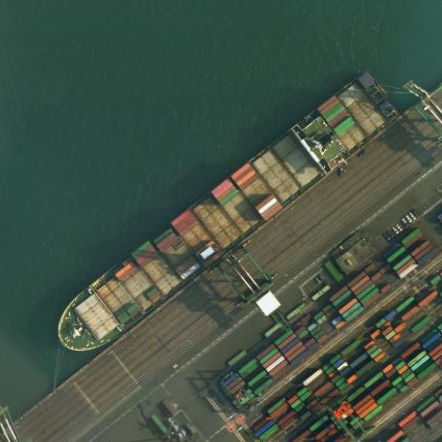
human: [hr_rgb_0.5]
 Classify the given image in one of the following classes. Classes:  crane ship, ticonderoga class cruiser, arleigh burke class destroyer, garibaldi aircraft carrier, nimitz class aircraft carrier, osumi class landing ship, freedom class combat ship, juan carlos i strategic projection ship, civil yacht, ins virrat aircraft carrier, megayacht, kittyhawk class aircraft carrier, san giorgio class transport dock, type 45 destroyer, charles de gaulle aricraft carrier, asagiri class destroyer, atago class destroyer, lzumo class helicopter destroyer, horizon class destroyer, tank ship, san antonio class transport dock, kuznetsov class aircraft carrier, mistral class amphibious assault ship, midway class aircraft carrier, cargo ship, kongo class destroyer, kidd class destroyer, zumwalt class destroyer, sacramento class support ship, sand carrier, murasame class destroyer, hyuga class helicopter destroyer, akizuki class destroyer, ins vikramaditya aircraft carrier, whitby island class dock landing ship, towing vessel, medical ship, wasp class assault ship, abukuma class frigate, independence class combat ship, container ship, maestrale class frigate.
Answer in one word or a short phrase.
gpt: Container ship